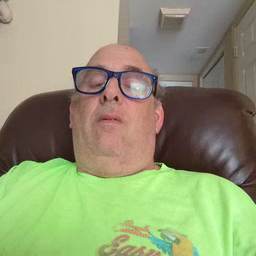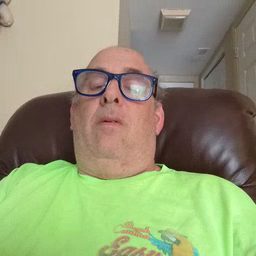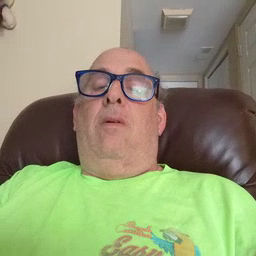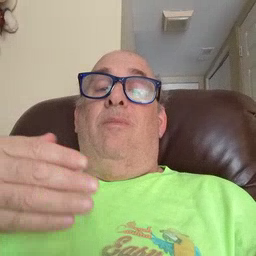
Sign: kitty